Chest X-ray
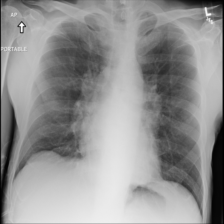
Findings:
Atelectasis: negative
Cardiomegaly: negative
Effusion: negative
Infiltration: negative
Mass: negative
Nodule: negative
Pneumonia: negative
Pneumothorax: negative
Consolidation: negative
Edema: negative
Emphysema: negative
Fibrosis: negative
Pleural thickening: negative
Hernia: negative